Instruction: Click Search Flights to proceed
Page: home
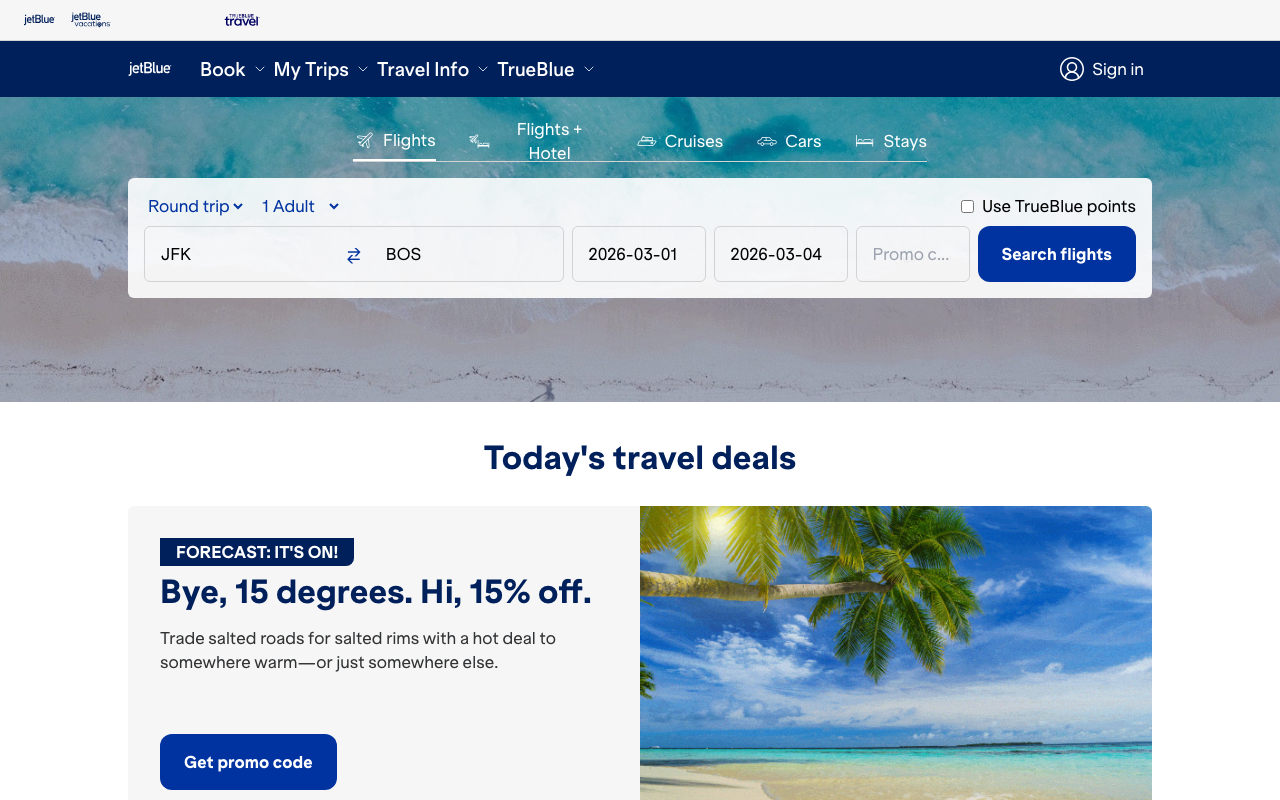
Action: click